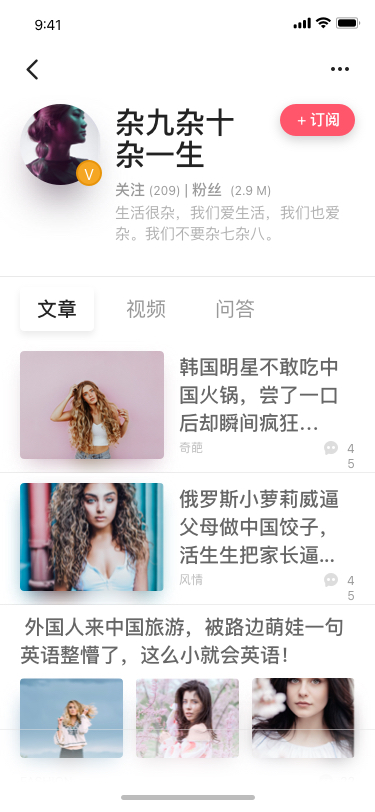
Text in this UI design:
文章
视频
问答
韩国明星不敢吃中国火锅，尝了一口后却瞬间疯狂…
奇葩
45
俄罗斯小萝莉威逼父母做中国饺子，活生生把家长逼...
风情
45
 外国人来中国旅游，被路边萌娃一句英语整懵了，这么小就会英语！
221
FASHION
V
杂九杂十
杂一生
关注 (209) | 粉丝  (2.9 M)
生活很杂，我们爱生活，我们也爱杂。我们不要杂七杂八。
+ 订阅
Say something…